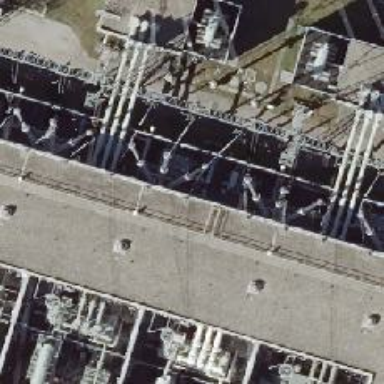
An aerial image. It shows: Three cables at power cable line bay.